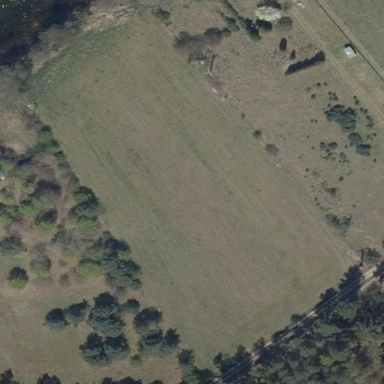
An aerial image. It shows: Beautiful meadow.